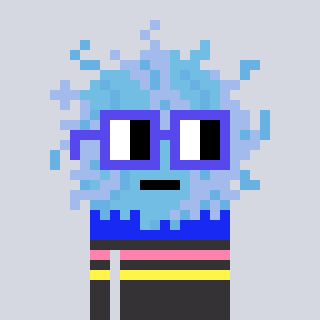
a pixel art character with square blue glasses, a lint-shaped head and a grayscale-colored body on a cool background